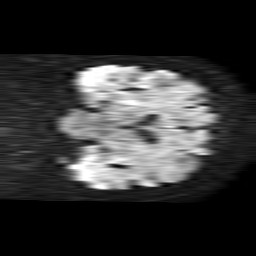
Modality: TRACE
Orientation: coronal
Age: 78
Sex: female
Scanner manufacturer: philips
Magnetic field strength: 1.5 T
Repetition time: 4.6 s
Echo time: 0.08941 s